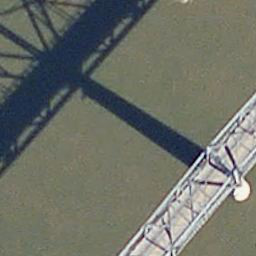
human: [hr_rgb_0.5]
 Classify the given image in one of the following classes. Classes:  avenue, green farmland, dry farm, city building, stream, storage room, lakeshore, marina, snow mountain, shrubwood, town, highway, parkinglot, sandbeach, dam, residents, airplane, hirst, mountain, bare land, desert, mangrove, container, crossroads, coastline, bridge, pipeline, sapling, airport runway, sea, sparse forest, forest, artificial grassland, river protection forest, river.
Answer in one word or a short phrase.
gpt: bridge